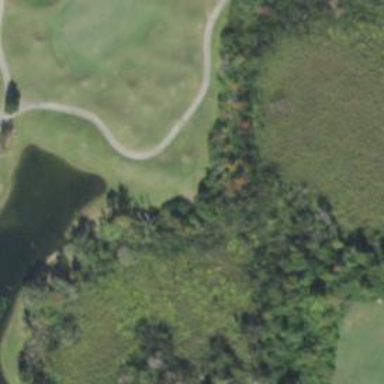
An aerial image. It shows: Service road used as golf cart path.